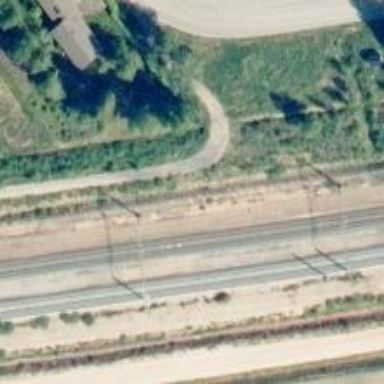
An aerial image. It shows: Railway with continuous electrified contact lines.